Interaction volume radius: 5 \u00c5
Interaction volume height: 20 \u00c5
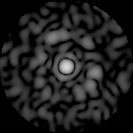
Disorder parameter: 0.8607